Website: slack
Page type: billing-address
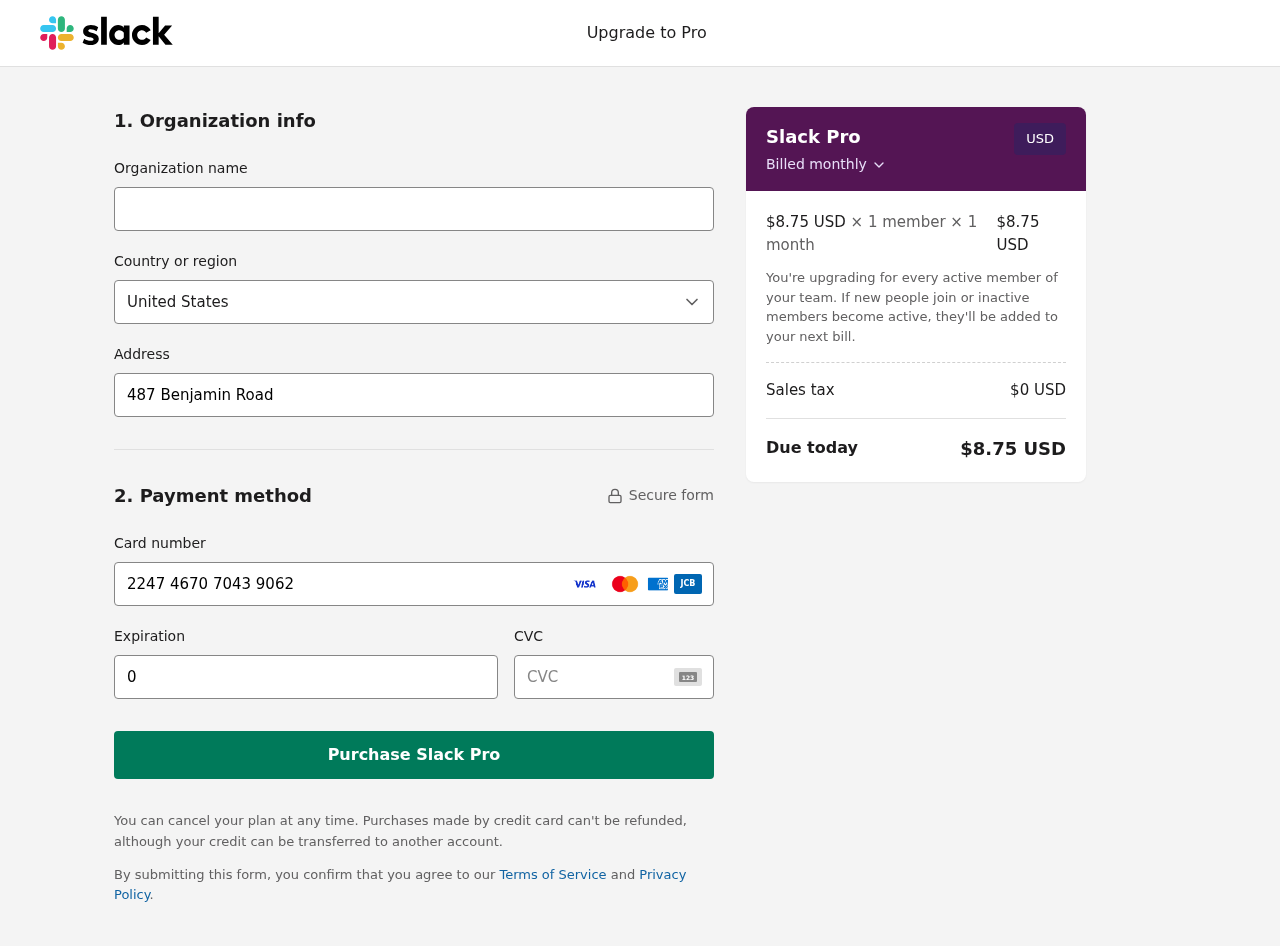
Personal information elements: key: PII_CARD_CVV
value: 075
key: PII_CARD_EXPIRY
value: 03/29
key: PII_CARD_NUMBER
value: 2247 4670 7043 9062
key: PII_COUNTRY
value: United States
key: PII_STREET
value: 487 Benjamin Road
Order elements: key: ORDER_PRICE_PER_MEMBER
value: $8.75 USD
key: ORDER_MEMBER_COUNT
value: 1
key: ORDER_MONTH_COUNT
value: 1
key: ORDER_SUBTOTAL
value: $8.75 USD
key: ORDER_TAX
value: $0
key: ORDER_TOTAL
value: $8.75 USD